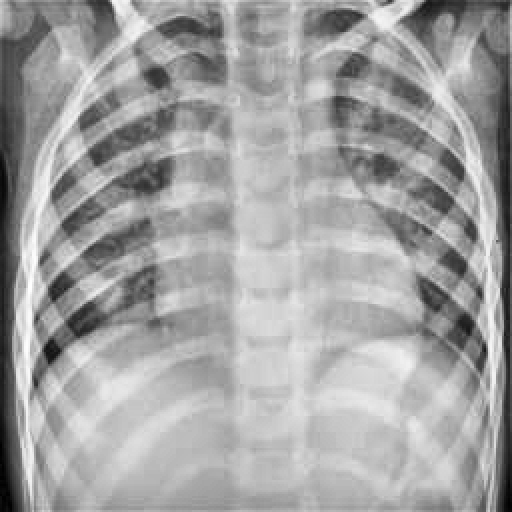
Finding: TUBERCULOSIS